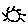
Label: sun